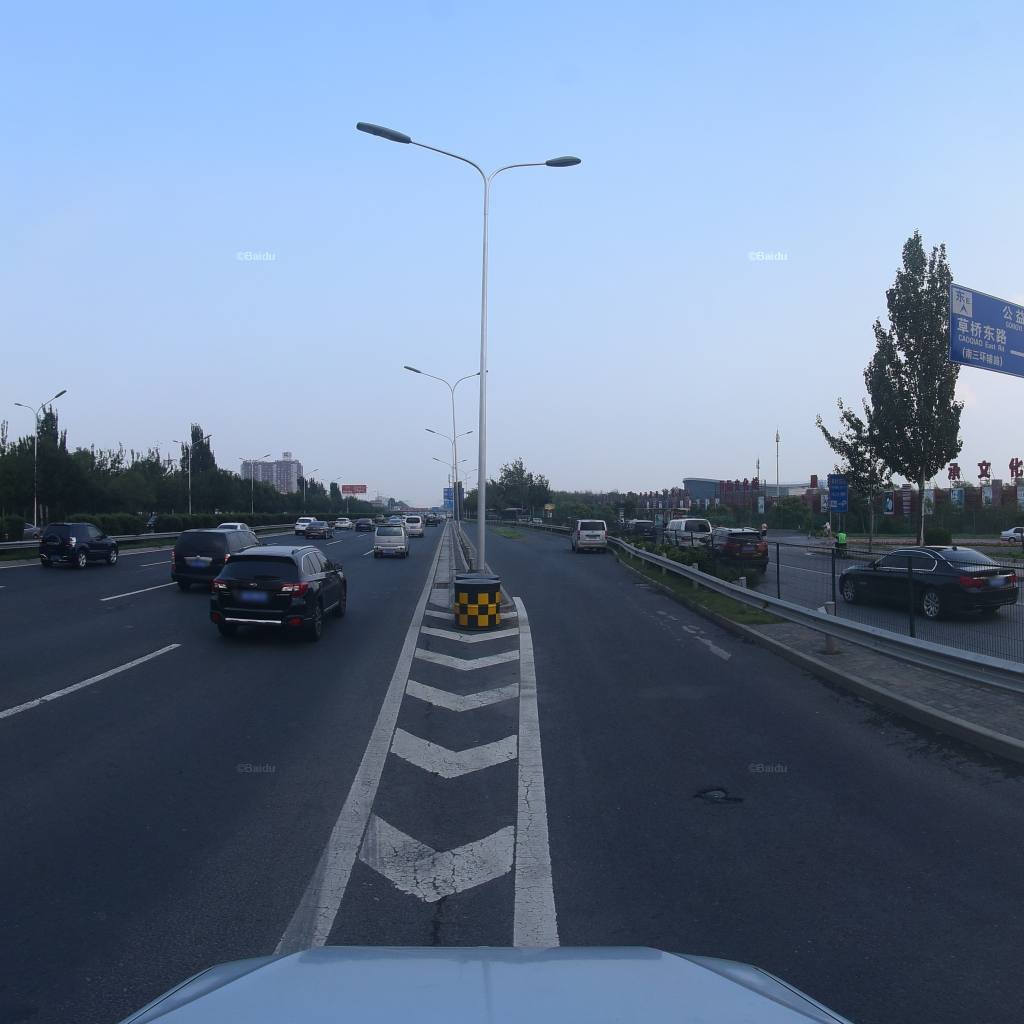
Region: Fengtai
Road damage annotations: pothole